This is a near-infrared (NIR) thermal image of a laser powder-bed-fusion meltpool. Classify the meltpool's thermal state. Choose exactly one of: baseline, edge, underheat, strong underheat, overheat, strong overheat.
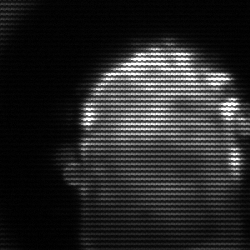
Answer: baseline